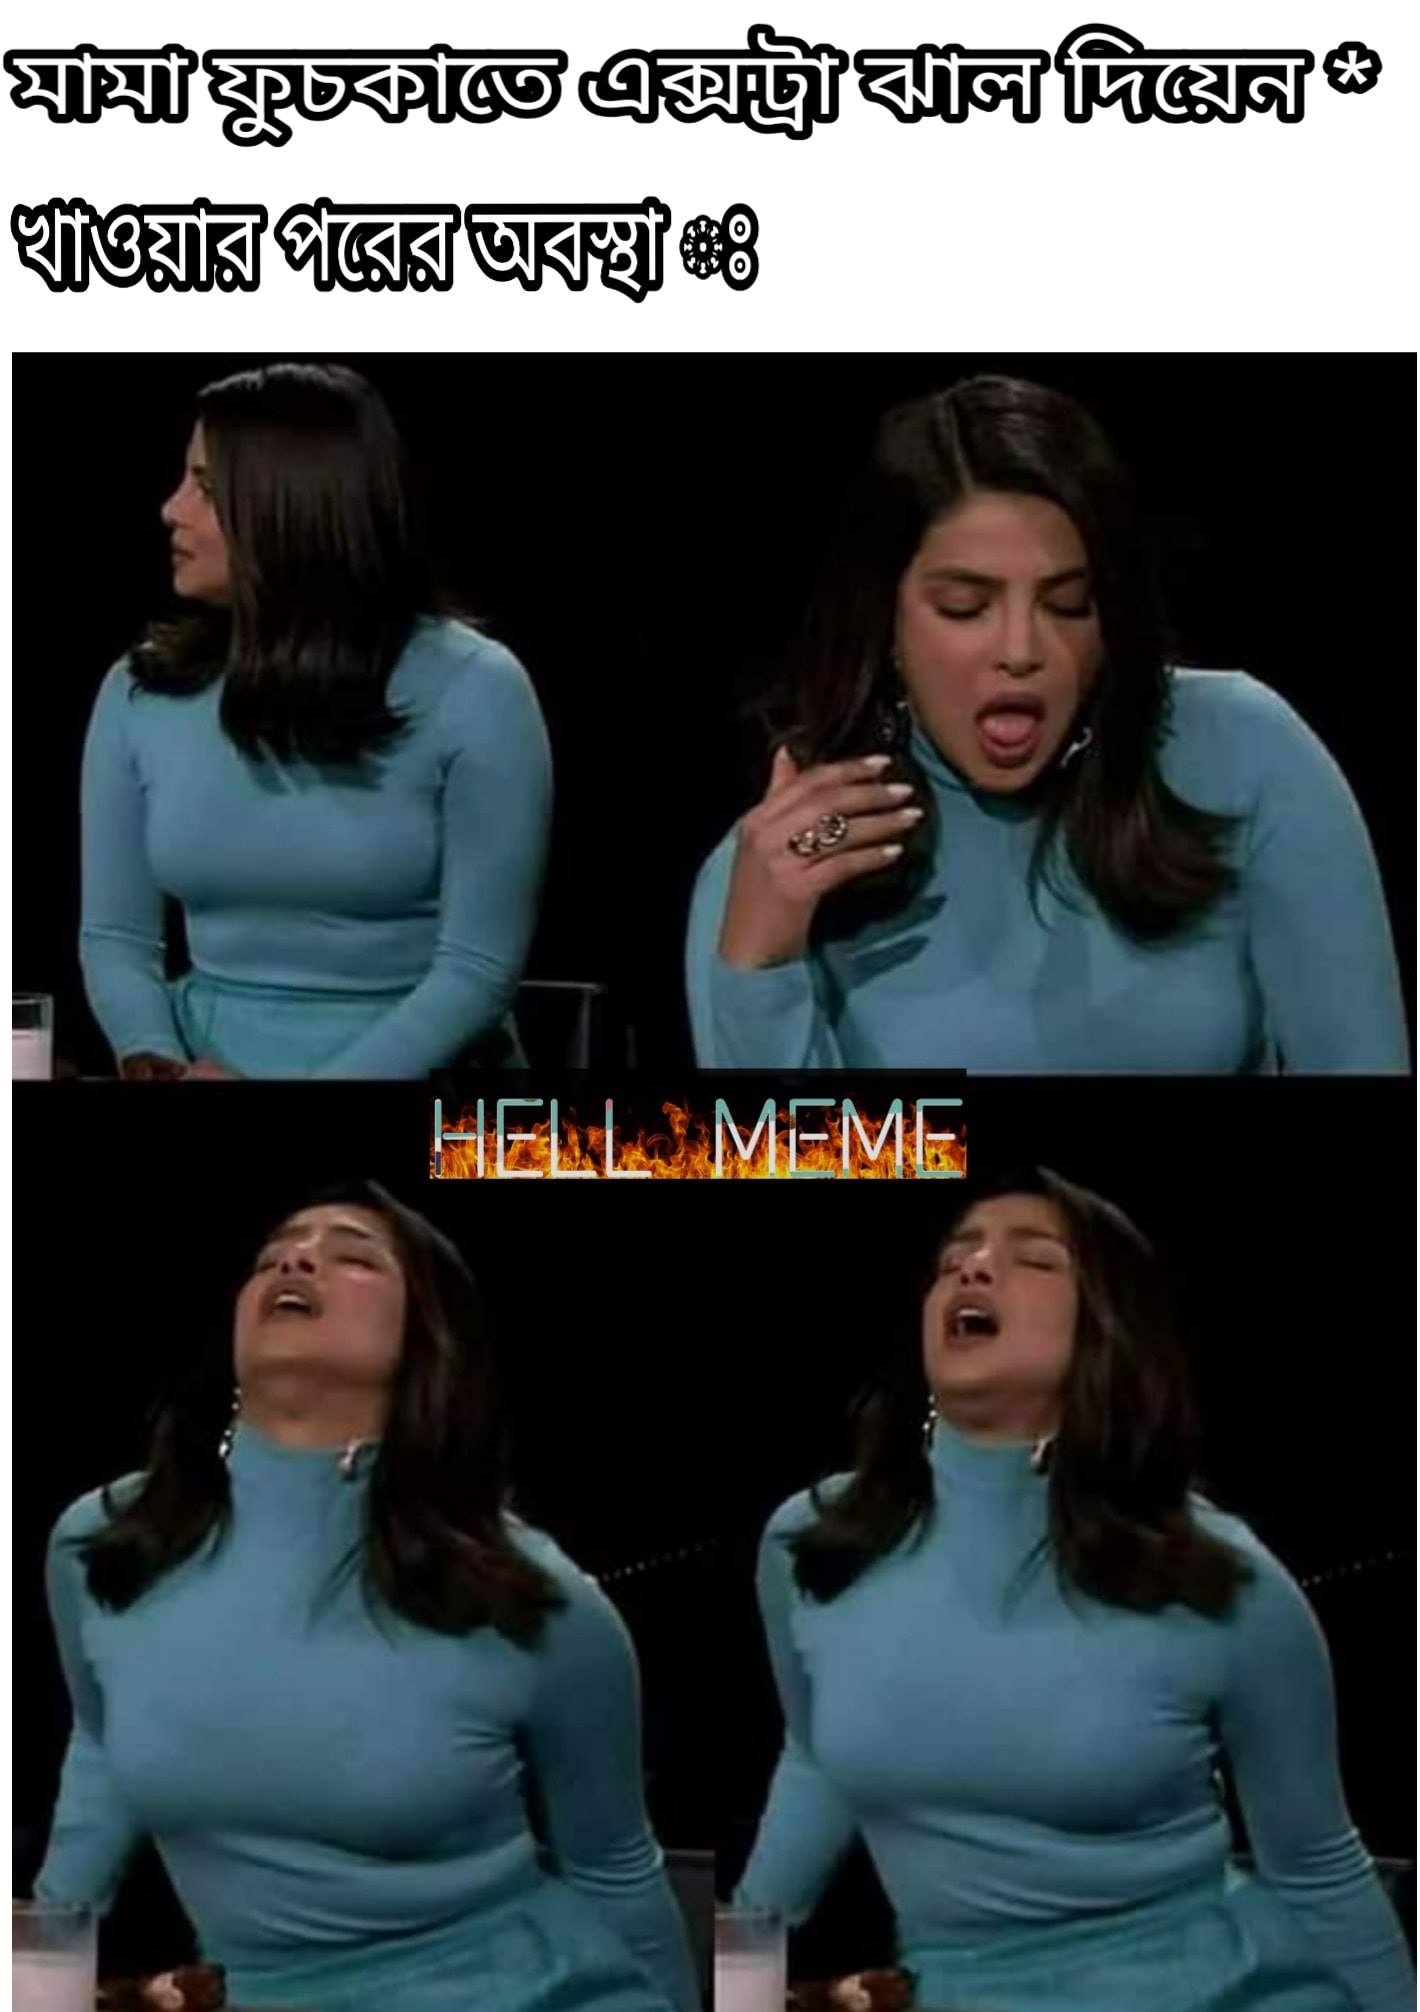
Text: মামা ফুচকাতে এক্সট্রা ঝাল দিয়েন*  খাওয়ার পরের অবস্থাঃ
Label: Hate
Hate category: Personal Offence
Targeted group: Individual